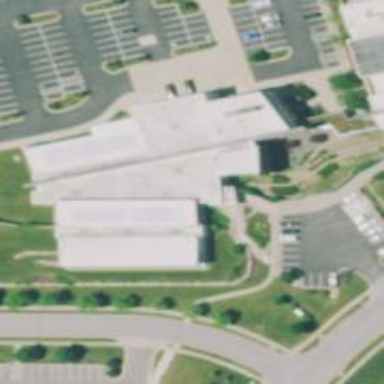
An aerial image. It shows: Public building.